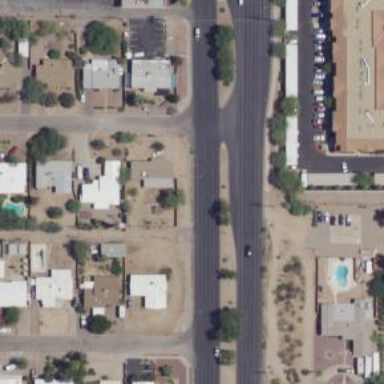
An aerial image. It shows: Alley classified as service road.